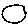
Label: circle